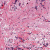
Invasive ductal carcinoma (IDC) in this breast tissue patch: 0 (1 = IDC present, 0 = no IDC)